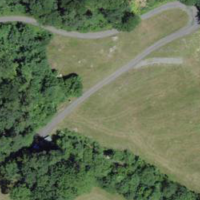
EUNIS habitat code: 41
Species observed at this site:
Medicago sativa